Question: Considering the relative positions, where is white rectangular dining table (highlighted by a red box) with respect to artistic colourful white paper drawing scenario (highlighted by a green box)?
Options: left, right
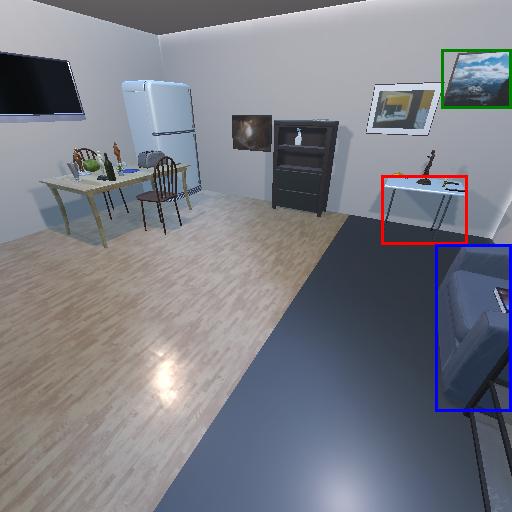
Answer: left